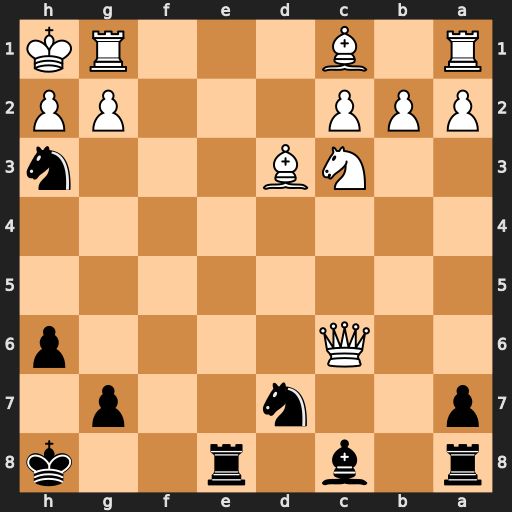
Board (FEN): r1b1r2k/p2n2p1/2Q4p/8/8/2NB3n/PPP3PP/R1B3RK
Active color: b
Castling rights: -
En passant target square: -
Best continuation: Nf2#